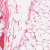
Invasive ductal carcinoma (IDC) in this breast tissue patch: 0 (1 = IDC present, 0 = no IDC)